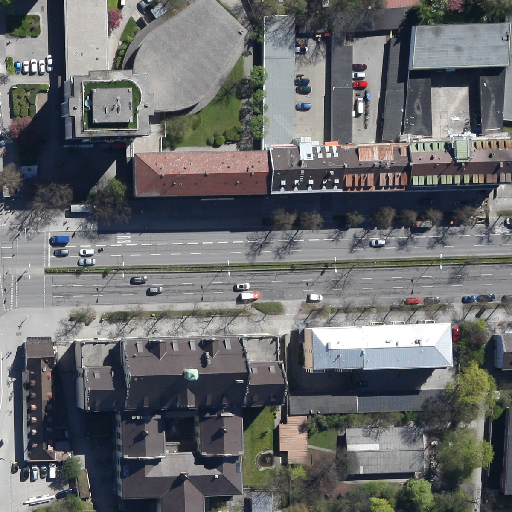
Referring expression: impervious surface